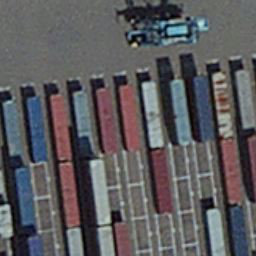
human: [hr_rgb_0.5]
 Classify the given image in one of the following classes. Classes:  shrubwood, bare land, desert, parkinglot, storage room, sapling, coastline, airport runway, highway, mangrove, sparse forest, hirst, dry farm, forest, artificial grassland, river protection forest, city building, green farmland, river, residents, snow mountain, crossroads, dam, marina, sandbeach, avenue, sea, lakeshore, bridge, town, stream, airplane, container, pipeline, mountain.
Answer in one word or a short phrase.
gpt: container